Question: I have a text file ,I need to get data from text file and insert into MySQL my code is:
'''
$data = file_get_contents("words.txt");
$convert = explode("
", $data);
$con = mysql_connect("localhost","root","pwd") or die('couldnot connect to database'.mysql_error());
for ($i=0;$i<count($convert);$i++)
{
mysql_select_db("DB",$con);
$sql = "INSERT INTO Table VALUES ('".$convert[0]."')";
}
'''
This code inserted data perfectly into database. But an unusual string is inserting at the end of each word. How can I remove that. Thanks in advance. My output looks like.

After each word a string which looks like zero is adding when I get this data to a form text box this unusual string is acting as enterby which cursor is going to next line in textbox
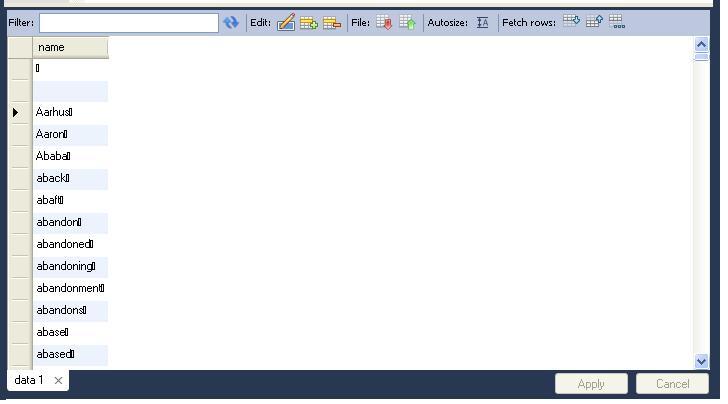
Answer: This char could be "
", try:
'''
$sql = "INSERT INTO Table VALUES ('".trim($convert[0])."')";
'''